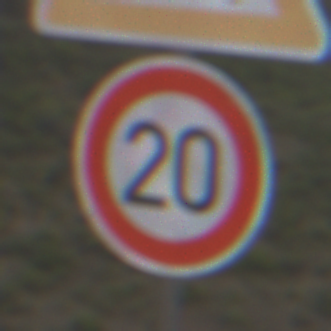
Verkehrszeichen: Geschwindigkeit20
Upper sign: SchleuderOderRutschgefahr
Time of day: Midday
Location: Outdoor (Nature)
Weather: Overcast
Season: NotSpecified
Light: Natural